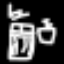
Label: bed